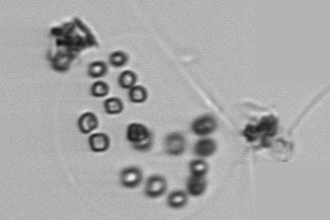
Label: Phaeocystis